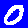
Digit: 0